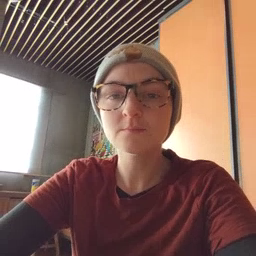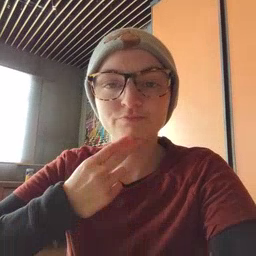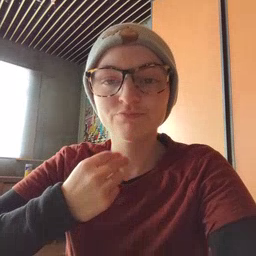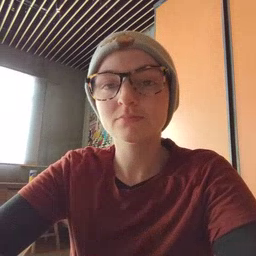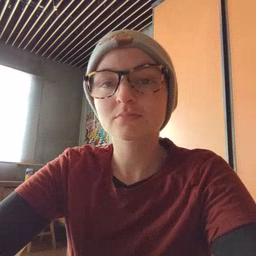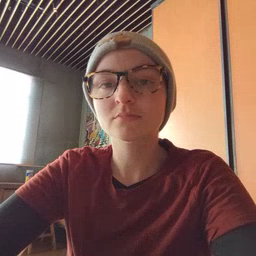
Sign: cute